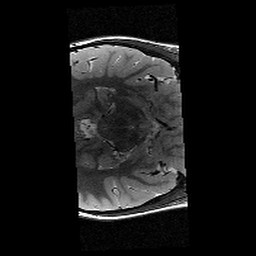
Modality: T2w
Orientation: axial
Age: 12
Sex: female
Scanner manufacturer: siemens
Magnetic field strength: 3 T
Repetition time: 9.23 s
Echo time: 0.067 s